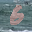
Label: 6